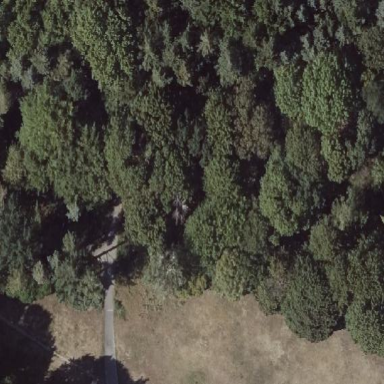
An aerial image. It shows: Mixed woodland area with various types of leaves.